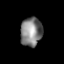
Tissue: prostate
Cell type: Epithelial cells
Senescence score: 0.3417
Nuclear area (px): 608
Mean DAPI intensity: 127.421